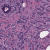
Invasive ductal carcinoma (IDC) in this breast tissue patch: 1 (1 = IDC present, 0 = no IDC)